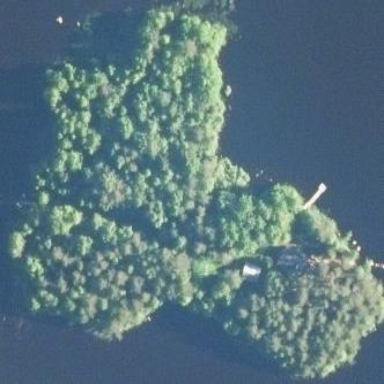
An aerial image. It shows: Image showing island.